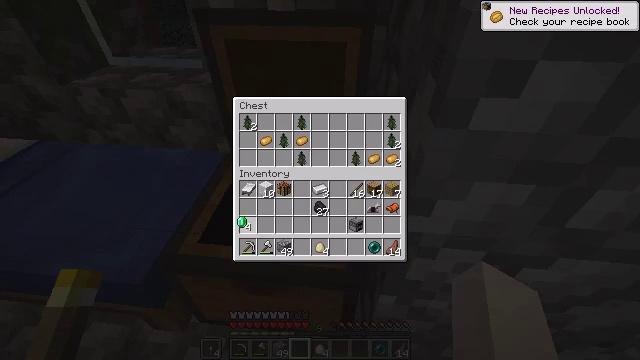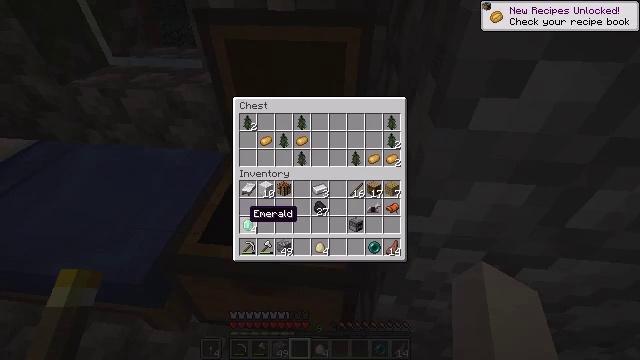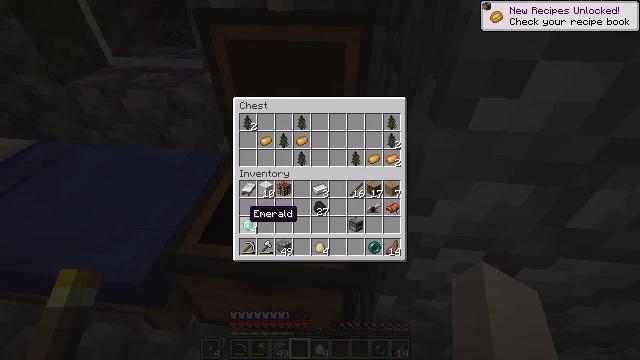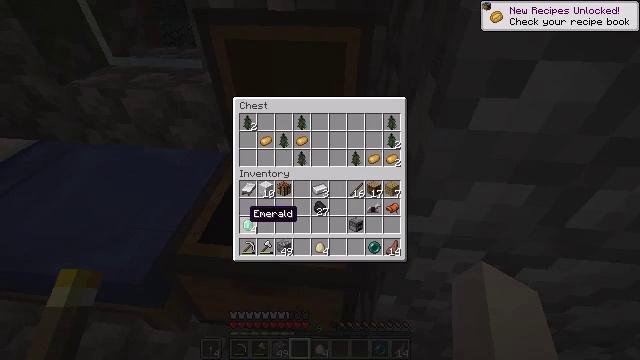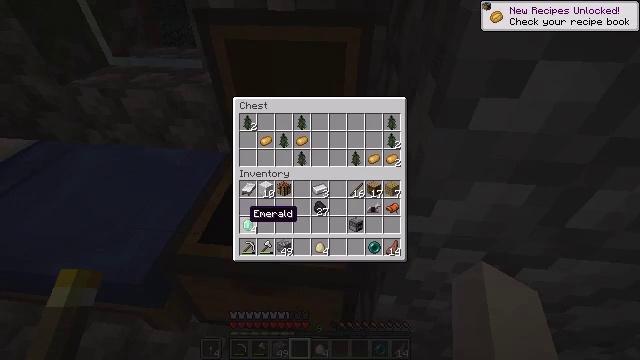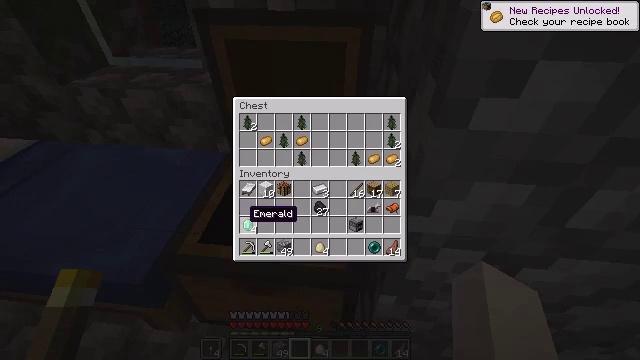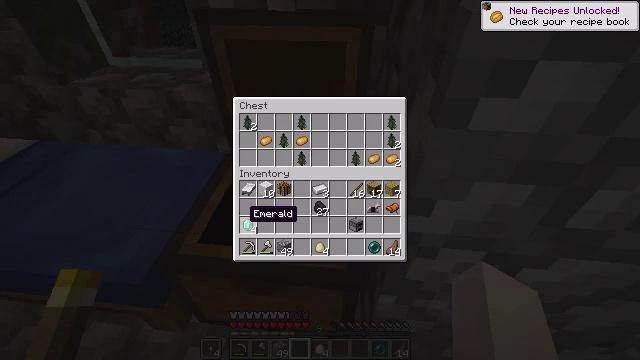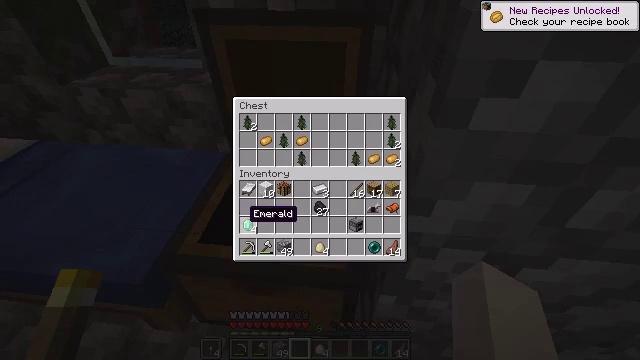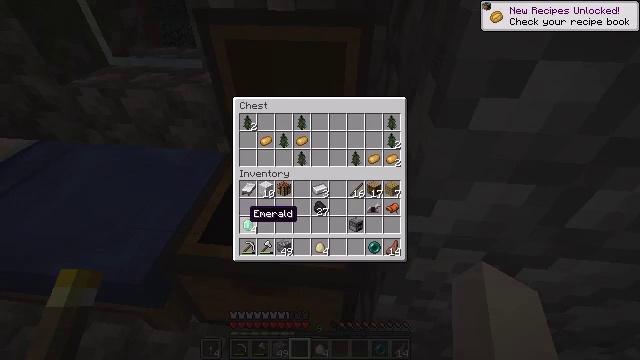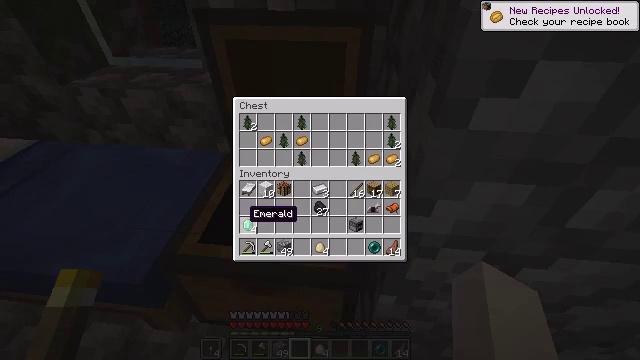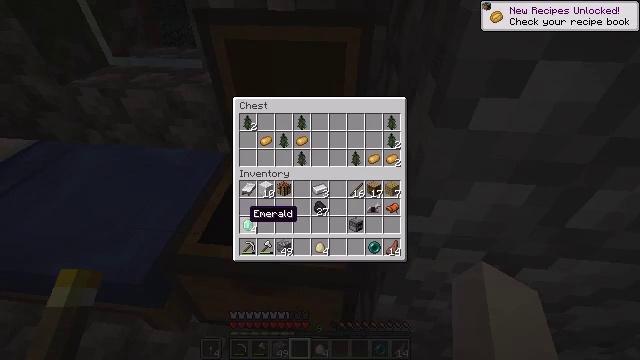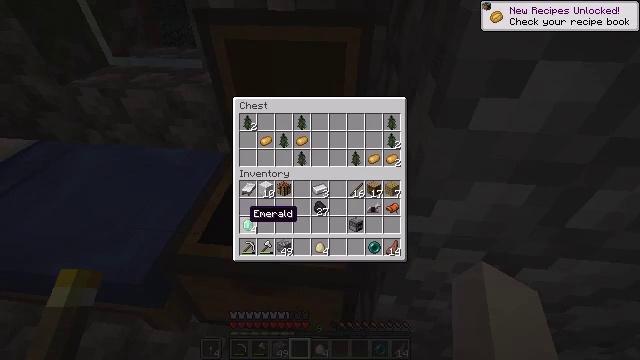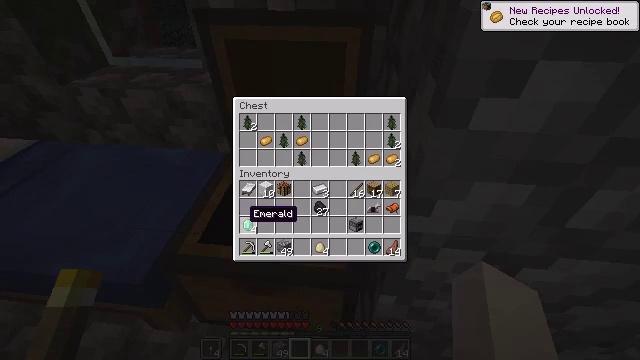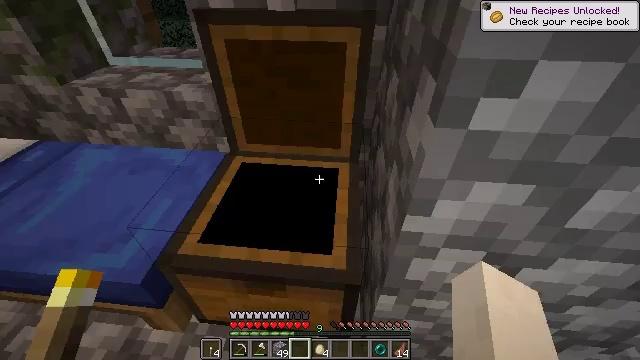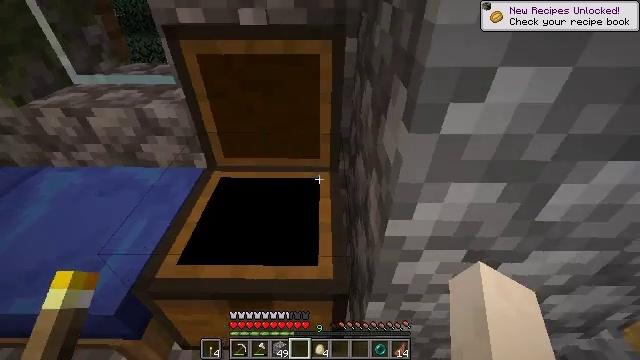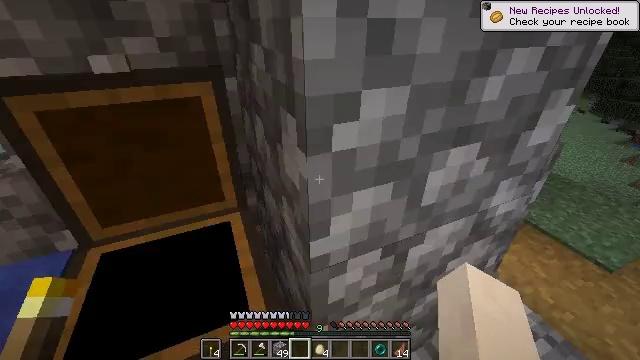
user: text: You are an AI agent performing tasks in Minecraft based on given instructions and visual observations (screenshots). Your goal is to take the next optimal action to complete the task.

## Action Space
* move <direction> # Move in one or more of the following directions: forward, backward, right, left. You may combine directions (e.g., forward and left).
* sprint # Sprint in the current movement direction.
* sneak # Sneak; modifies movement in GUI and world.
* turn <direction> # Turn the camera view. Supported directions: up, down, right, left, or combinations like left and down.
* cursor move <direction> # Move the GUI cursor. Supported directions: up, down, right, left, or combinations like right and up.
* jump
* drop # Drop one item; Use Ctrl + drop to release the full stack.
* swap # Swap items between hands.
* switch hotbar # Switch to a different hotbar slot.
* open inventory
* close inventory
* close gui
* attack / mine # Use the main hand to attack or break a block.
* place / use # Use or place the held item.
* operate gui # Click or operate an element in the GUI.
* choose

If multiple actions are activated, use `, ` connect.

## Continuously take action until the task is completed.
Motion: motion action
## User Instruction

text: Remove the grass path from the ground.
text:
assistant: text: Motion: no_op
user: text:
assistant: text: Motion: no_op
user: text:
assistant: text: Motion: no_op
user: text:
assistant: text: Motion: no_op
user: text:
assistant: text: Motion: no_op
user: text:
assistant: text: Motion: no_op
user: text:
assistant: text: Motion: no_op
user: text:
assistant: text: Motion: no_op
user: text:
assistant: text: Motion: no_op
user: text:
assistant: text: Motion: no_op
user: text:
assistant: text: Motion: no_op
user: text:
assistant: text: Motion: no_op
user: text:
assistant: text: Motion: no_op
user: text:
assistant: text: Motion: turn right and up, close gui
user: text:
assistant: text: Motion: turn right and up
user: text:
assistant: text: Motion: turn right and up
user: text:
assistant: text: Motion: turn right and up
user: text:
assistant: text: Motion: turn right and up
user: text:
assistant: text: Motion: turn right
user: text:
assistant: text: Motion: turn right and down
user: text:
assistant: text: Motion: turn right and down
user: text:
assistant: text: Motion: turn right and down
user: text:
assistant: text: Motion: turn right
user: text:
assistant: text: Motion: no_op
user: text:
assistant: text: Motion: move back
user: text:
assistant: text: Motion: move back
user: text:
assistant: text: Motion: move back, turn left and down
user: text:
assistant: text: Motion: no_op
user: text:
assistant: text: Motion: no_op
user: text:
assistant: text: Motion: turn left and up